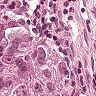
Metastatic tissue present: yes